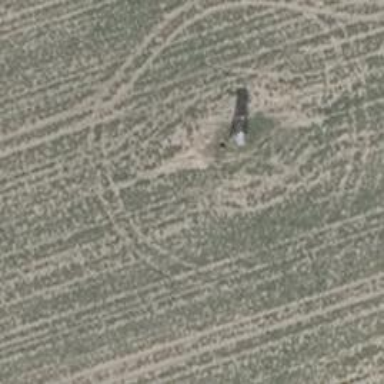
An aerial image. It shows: Shelter that serves as hunting stand.